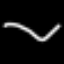
Label: squiggle